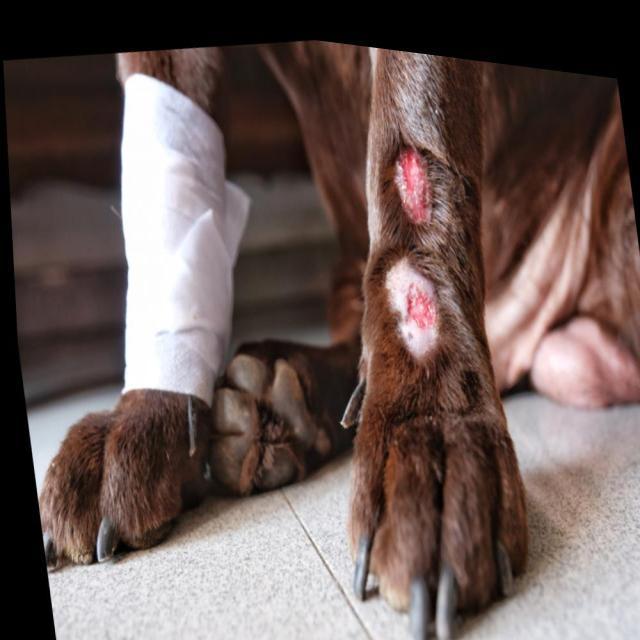
Canine dermatitis — inflammation of the skin presenting with erythema, pruritus, papules, and excoriation. May be allergic, contact, or atopic in origin.